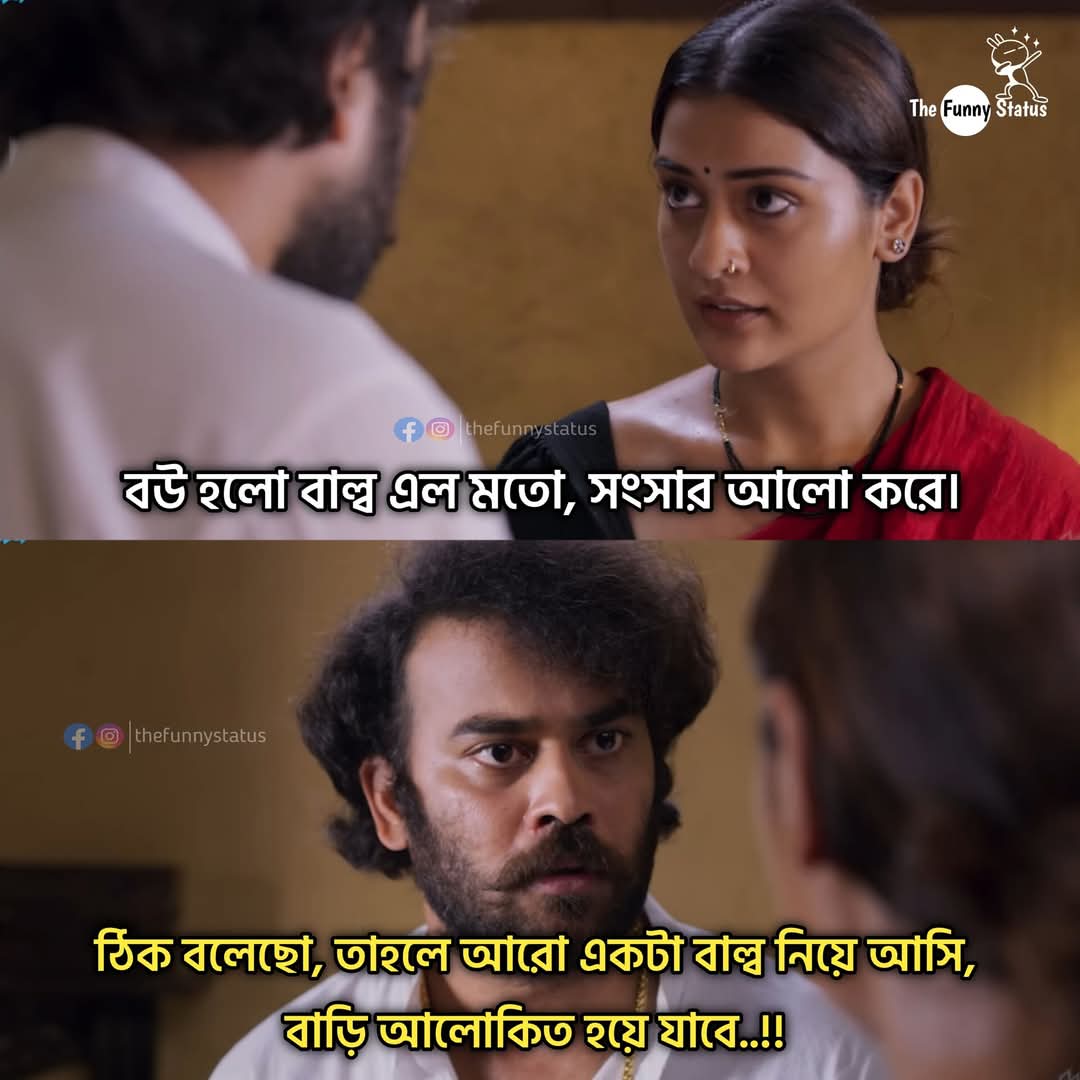
Text: বউ হলো বাল্ব এল মতো, সংসার আলো করে।
ঠিক বলেছো, তাহলে আরো একটা বাল্ব নিয়ে আসি, বাড়ি আলোকিত হয়ে যাবে..!!
Label: Non Hate